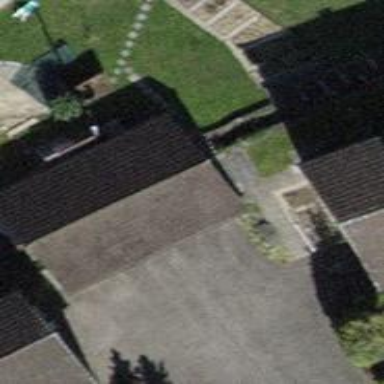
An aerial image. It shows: Garage building.